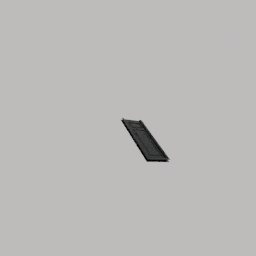
Label: architecture